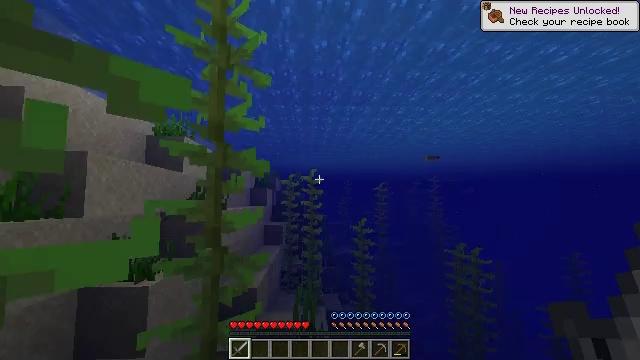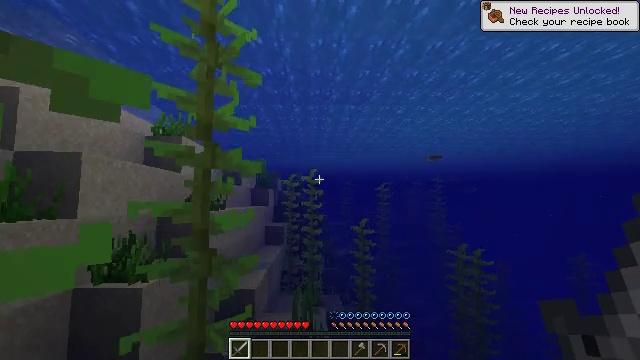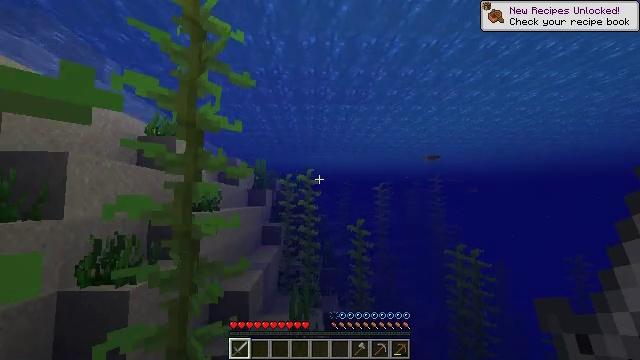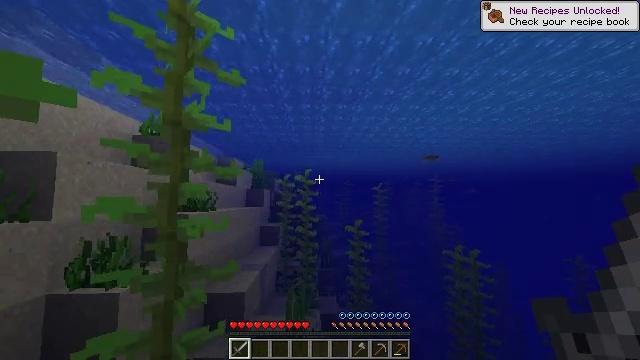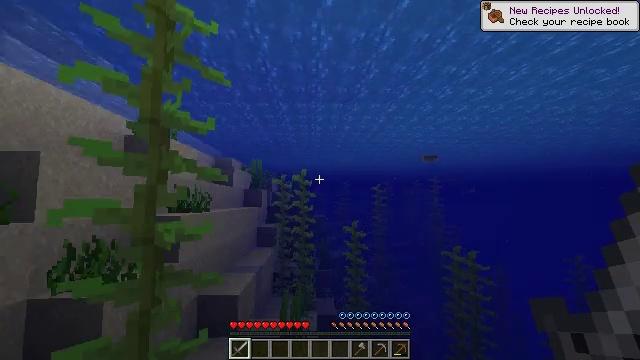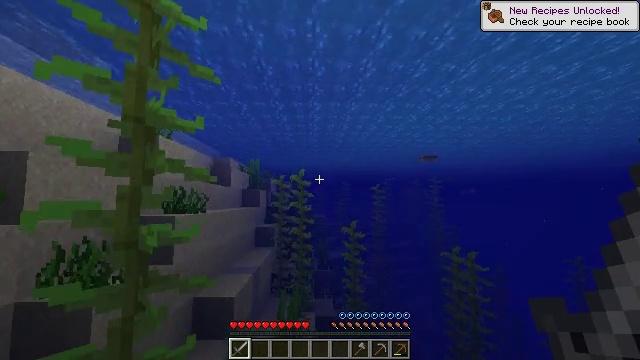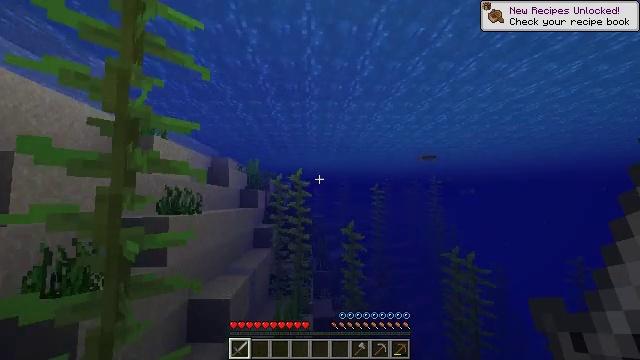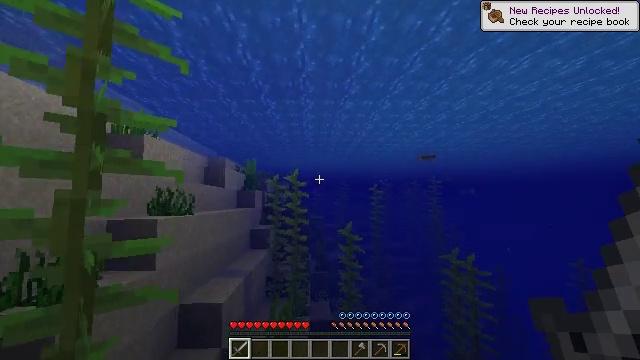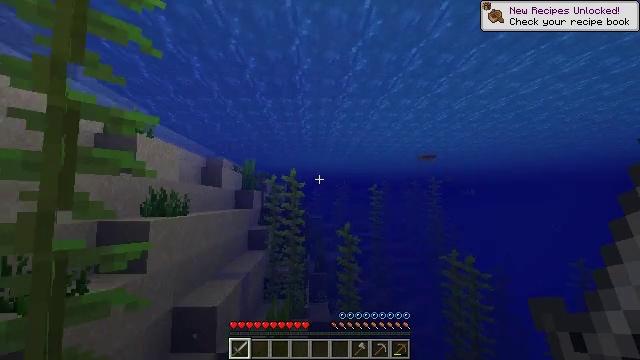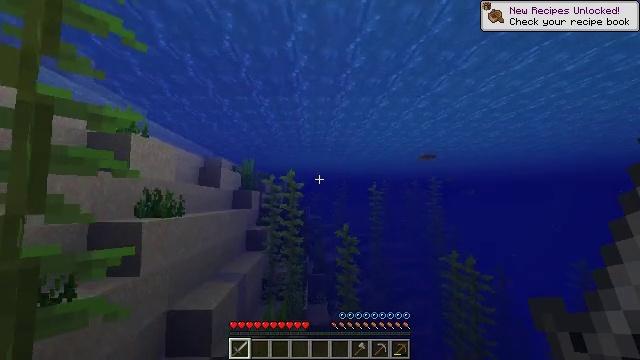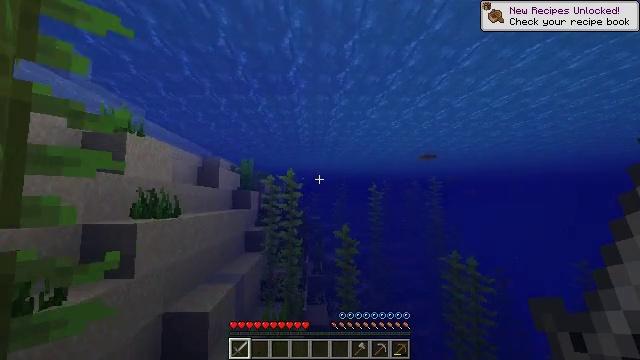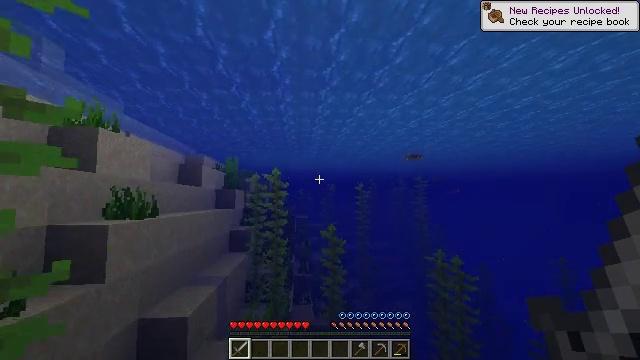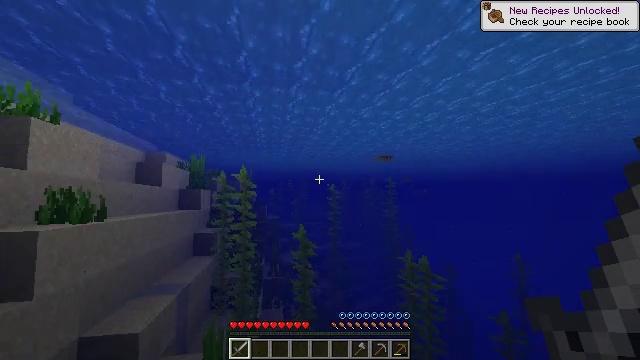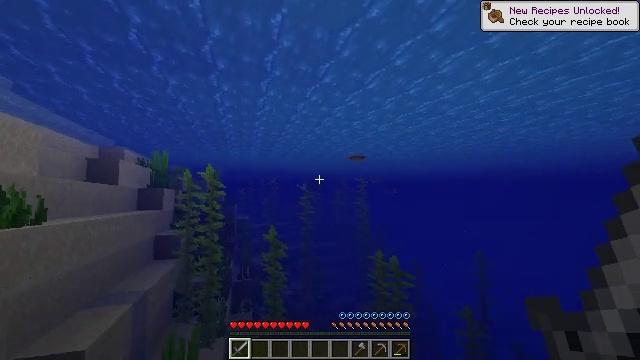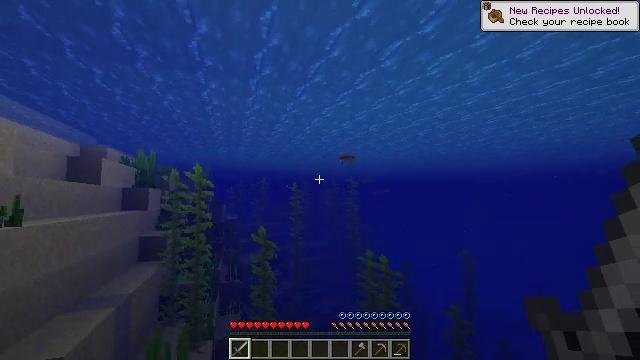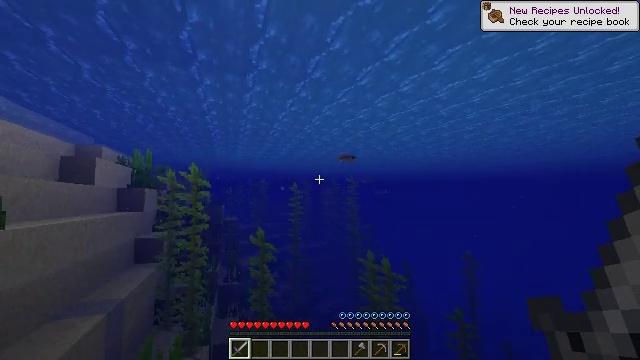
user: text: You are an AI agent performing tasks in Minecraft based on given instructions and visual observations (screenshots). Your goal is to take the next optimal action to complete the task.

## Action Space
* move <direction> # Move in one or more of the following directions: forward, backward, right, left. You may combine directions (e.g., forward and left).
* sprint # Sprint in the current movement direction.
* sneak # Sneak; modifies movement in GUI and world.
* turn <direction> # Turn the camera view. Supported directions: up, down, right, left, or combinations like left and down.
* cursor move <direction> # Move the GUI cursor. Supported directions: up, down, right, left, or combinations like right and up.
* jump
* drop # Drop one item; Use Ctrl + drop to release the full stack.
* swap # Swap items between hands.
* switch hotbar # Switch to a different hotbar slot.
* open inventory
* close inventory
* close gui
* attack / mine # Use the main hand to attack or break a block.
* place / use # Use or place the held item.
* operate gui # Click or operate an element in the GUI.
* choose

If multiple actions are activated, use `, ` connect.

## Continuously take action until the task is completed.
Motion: motion action
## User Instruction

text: Catch and defeat a cod.
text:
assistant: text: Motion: move forward
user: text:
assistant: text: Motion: move forward
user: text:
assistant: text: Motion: move forward
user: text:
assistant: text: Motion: move forward
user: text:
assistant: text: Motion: move forward
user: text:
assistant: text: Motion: move forward
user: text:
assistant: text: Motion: move forward
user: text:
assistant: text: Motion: move forward
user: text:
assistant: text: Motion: move forward
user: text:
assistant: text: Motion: move forward
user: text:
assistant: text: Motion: move forward, turn right
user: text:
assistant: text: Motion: move forward, turn right
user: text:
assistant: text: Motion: move forward, turn right
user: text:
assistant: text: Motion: move forward, turn right
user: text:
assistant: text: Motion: move forward
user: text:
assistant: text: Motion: move forward
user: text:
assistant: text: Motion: move forward
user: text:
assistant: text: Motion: move forward
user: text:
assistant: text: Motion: move forward
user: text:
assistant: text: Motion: move forward
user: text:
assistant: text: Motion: move forward
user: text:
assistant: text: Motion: move forward
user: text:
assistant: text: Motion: move forward
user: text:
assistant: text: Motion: move forward
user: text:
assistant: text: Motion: move forward
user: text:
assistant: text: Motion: move forward
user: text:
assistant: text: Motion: move forward, turn right
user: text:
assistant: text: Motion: move forward, turn right
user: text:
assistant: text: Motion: move forward, turn right
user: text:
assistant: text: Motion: move forward